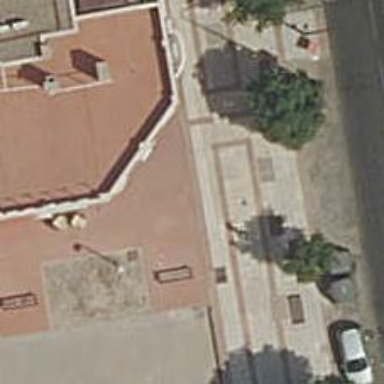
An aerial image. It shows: Bench for seating.